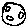
Label: moon